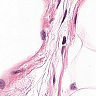
Metastatic tissue present: no